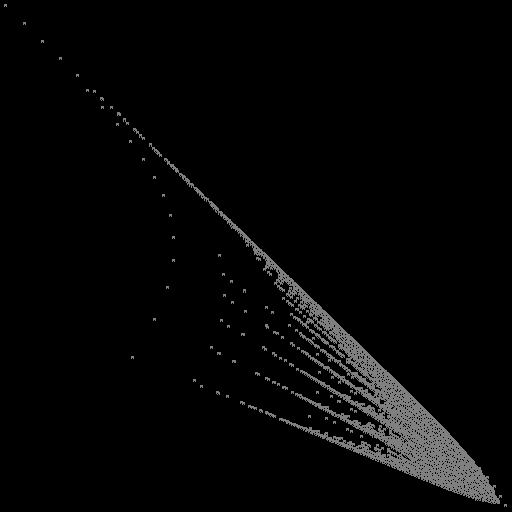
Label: drumlin